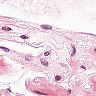
Metastatic tissue present: no